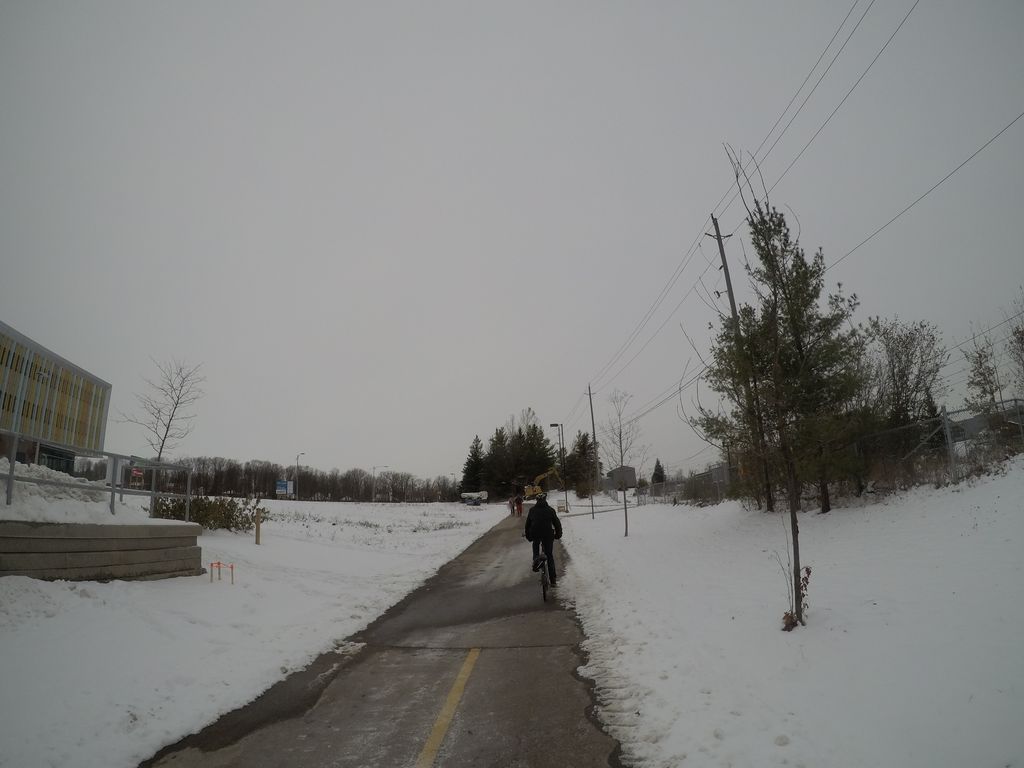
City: kitchener-waterloo